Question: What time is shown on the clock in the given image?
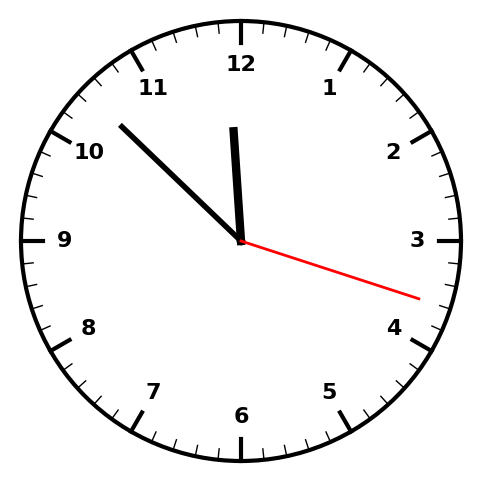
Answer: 11:52:18